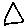
Label: triangle